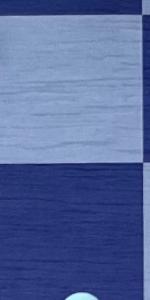
Label: Empty